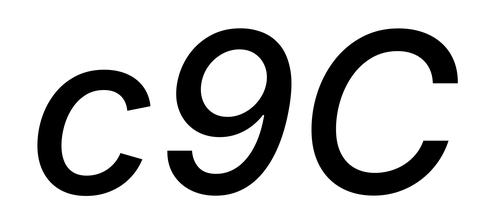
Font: Inter-Italic_Medium_Italic